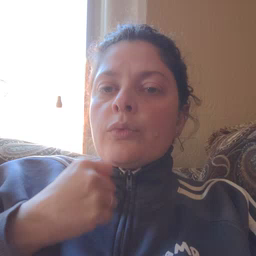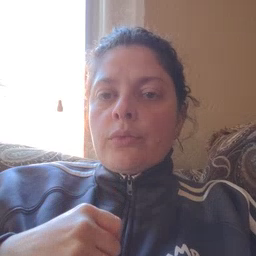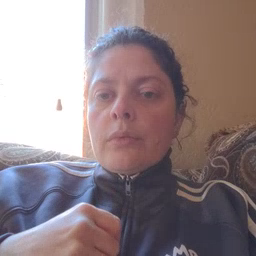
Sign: later